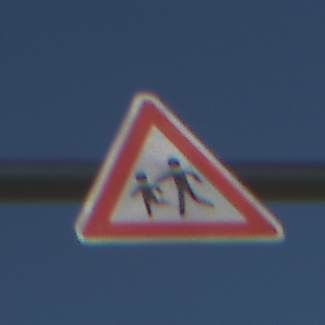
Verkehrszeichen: KinderRechts
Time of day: MorningAfternoon
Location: Outdoor (Nature)
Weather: Clear
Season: Autumn
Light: Natural